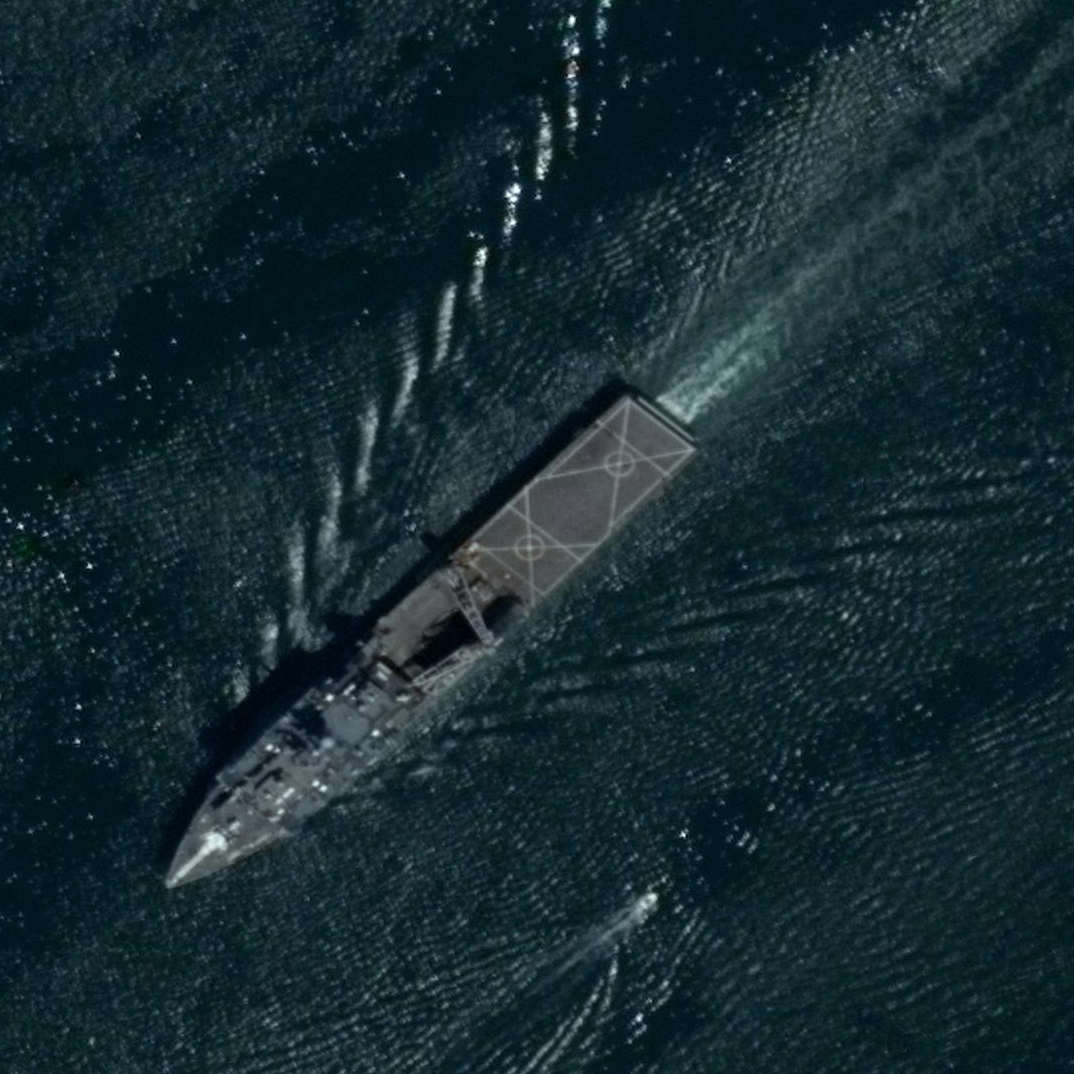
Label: combat